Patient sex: M
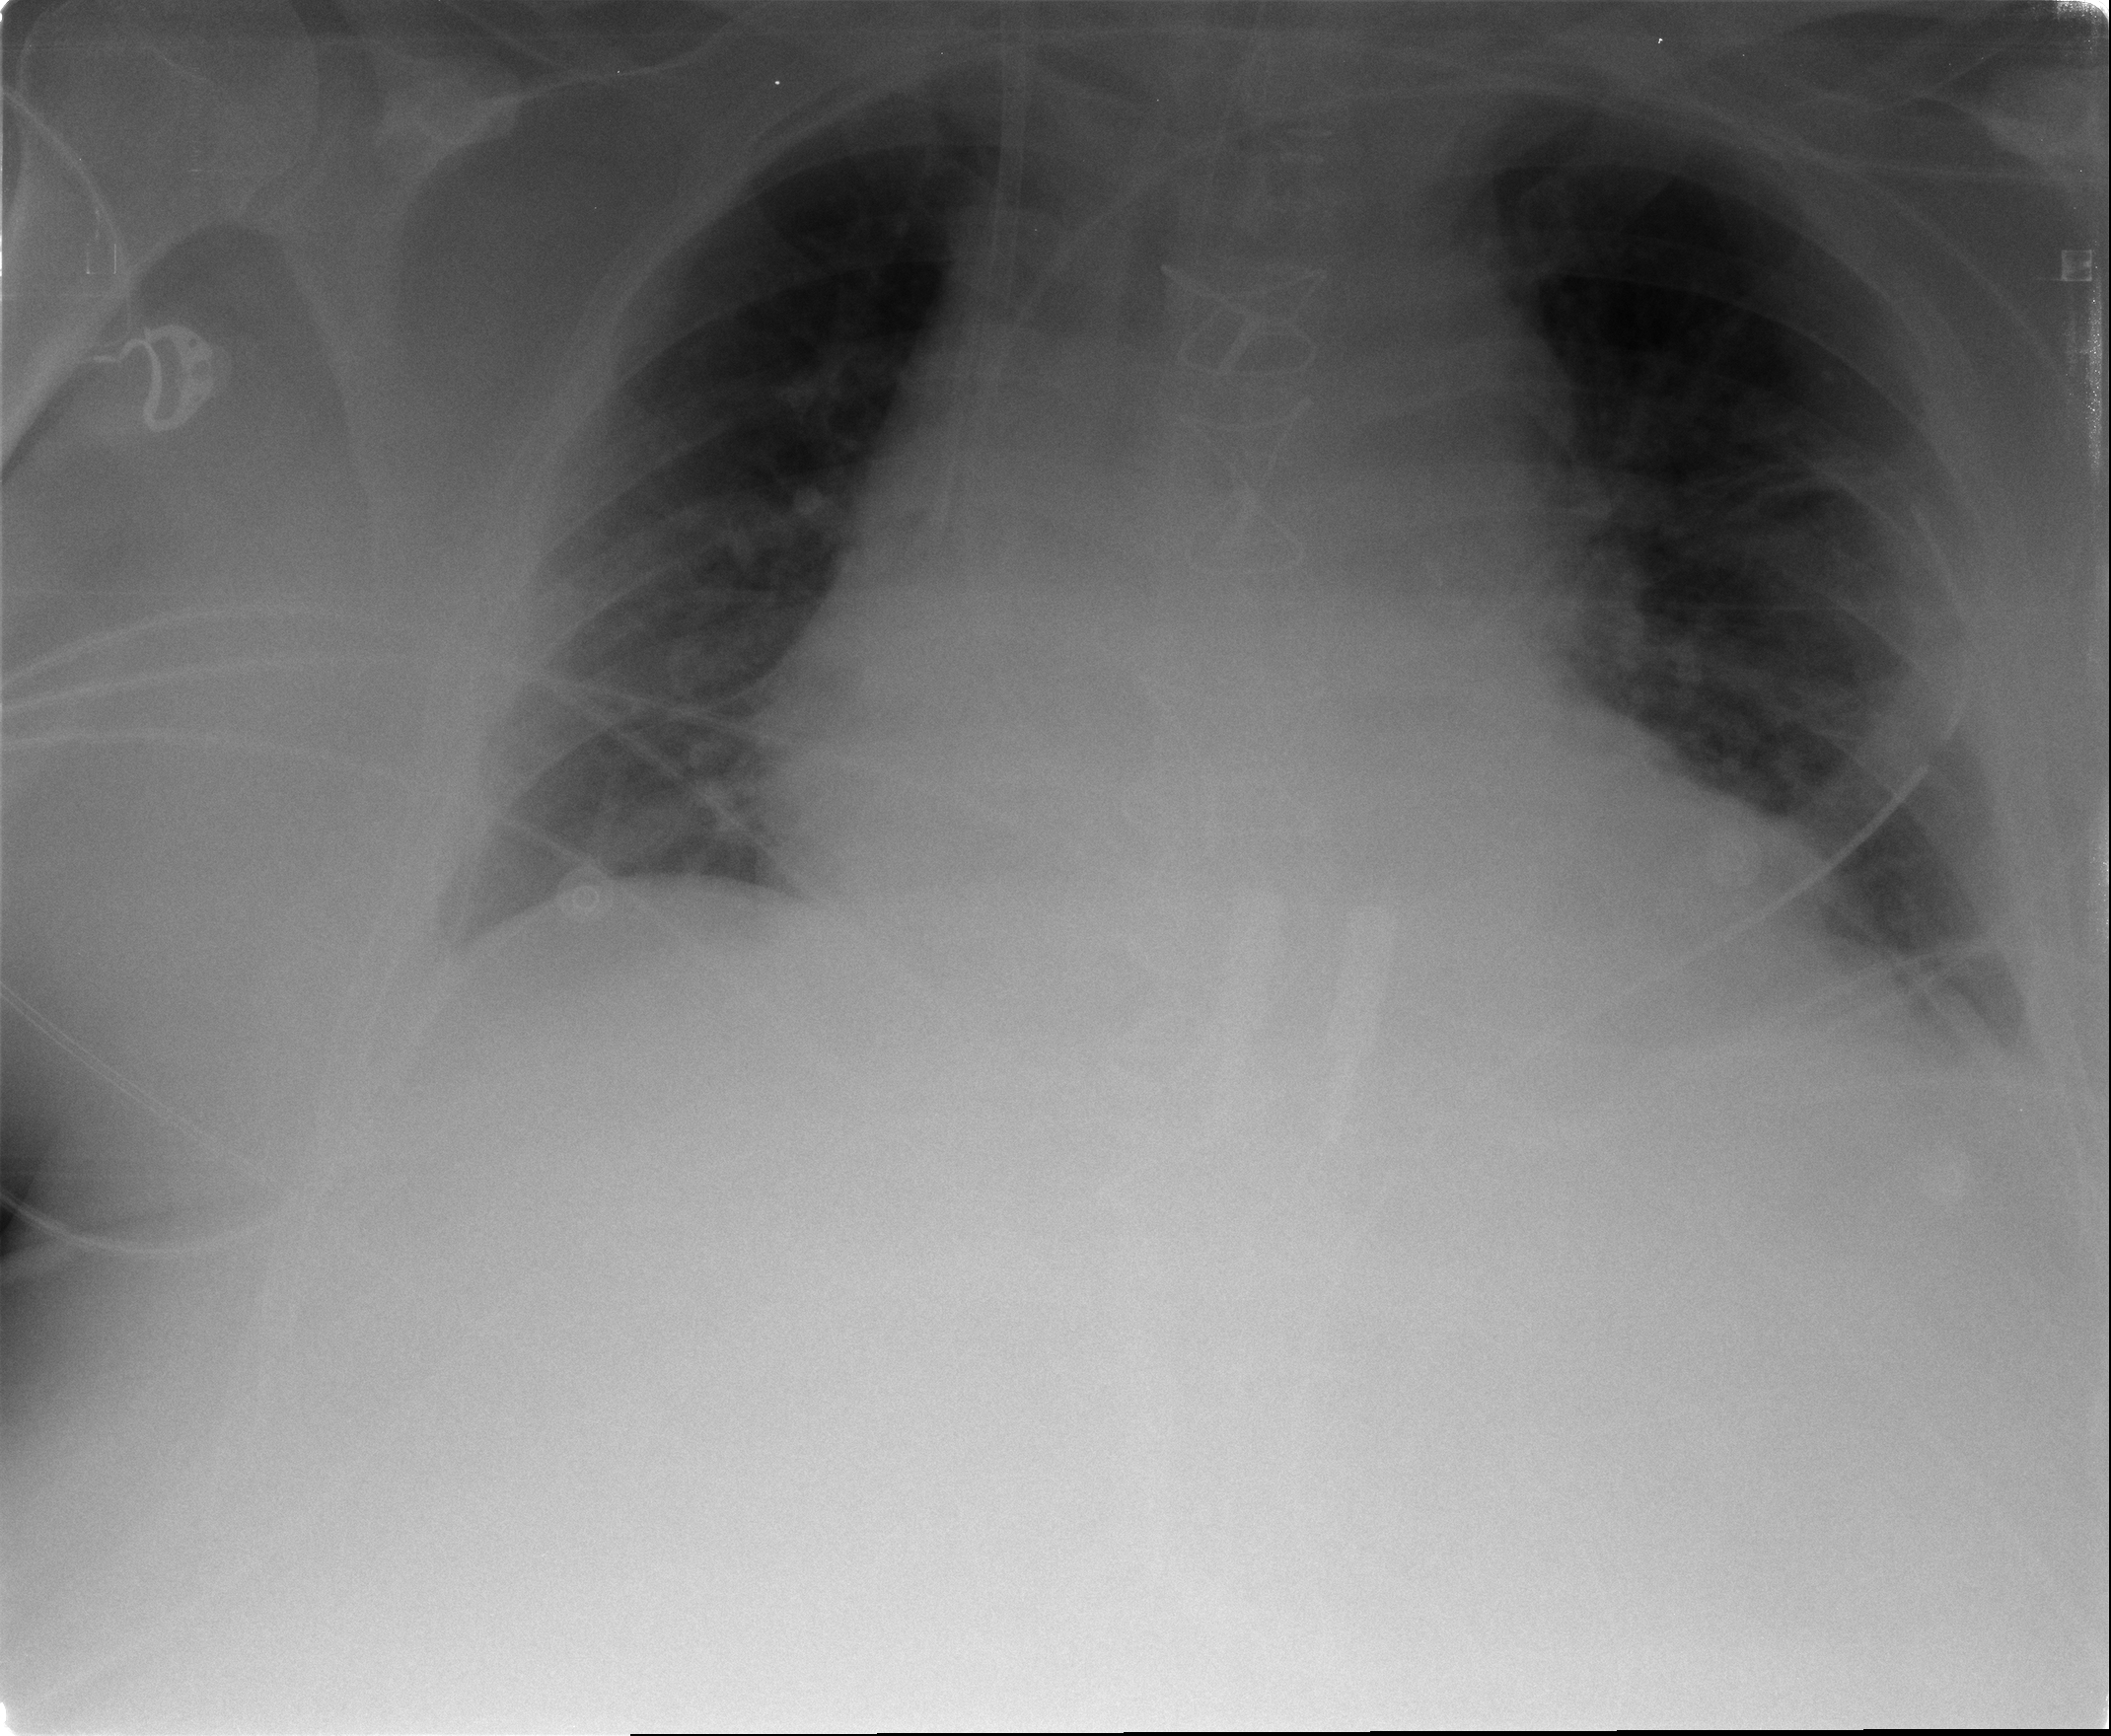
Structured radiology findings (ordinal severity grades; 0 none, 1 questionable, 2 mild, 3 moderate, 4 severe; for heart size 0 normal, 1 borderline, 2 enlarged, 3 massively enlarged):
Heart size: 2
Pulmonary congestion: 0
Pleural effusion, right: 0
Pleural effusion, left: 1
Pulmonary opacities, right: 0
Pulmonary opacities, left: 0
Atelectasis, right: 0
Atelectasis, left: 2